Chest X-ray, PA view. Patient: 49 years old, sex F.
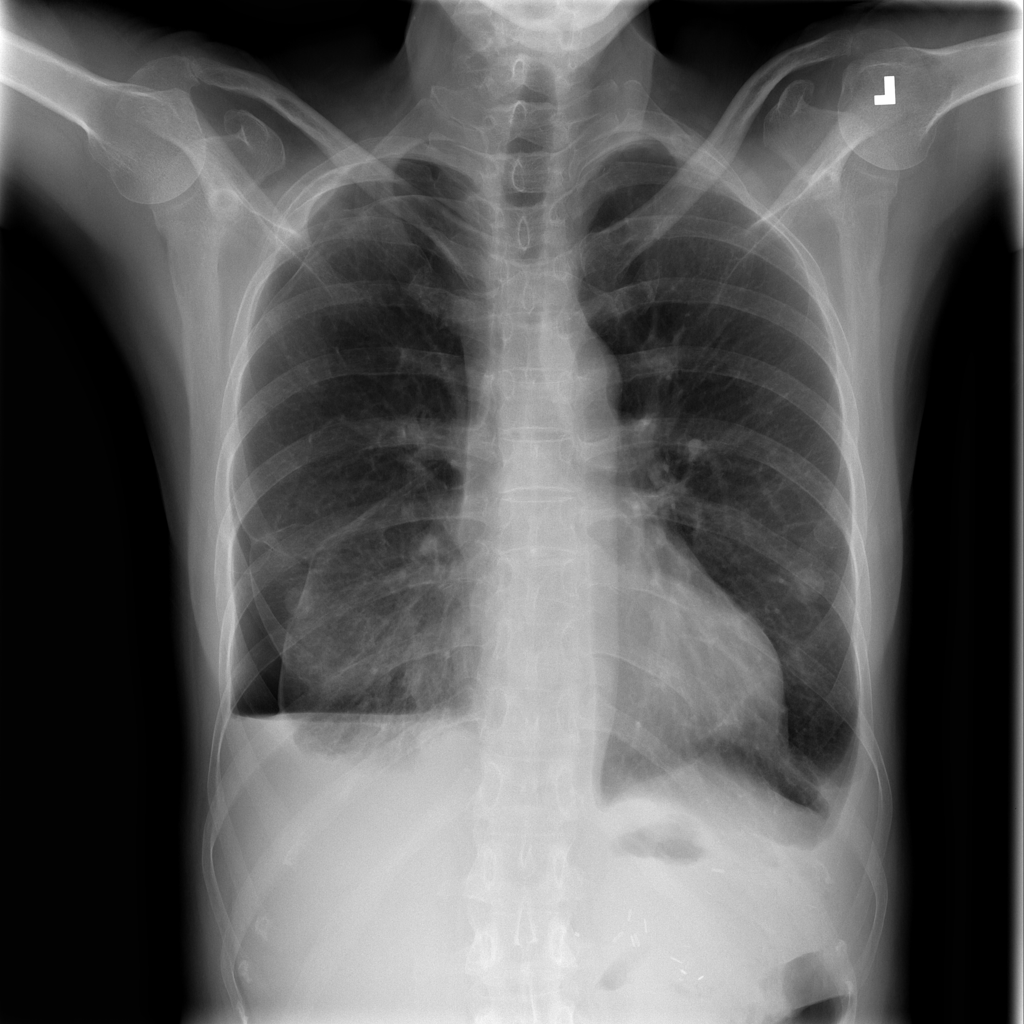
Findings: Mass